Question: I am trying to shade regions of a plot where an input signal is high (value = 1). The region should remain shaded until the signal goes low (value = 0). I have gotten pretty close, following a number of examples:
<URL>
<URL>
<URL>
The problem is that right now it is only shading directly under where the signal = 1, rather than to the change to signal = 0 (step function). For example, in the image / code below, I would like the plot to be filled between 20-40 and 50-60 (rather than 20-30, and a spike under 40). How can I modify my code to achieve this? Thanks.

'''
import numpy as np
import matplotlib.pyplot as plt
x = np.array([0,10,20,30,40,50,60])
s = np.array([0,0,1,1,0,1,0])
t = np.array([25,24,25,25,24,25,24])
fig, ax = plt.subplots()
ax.plot(x,t)
ax.step(x,s,where='post')
# xmin xmax ymin ymax
plt.axis([0,60,0,30])
ymin, ymax = plt.ylim()
# want this to fill until the next "step"
# i.e. should be filled between 20-40; 50-60
ax.fill_between(x, ymin, ymax, where=s>0, facecolor='green', alpha=0.5)
plt.show()
'''
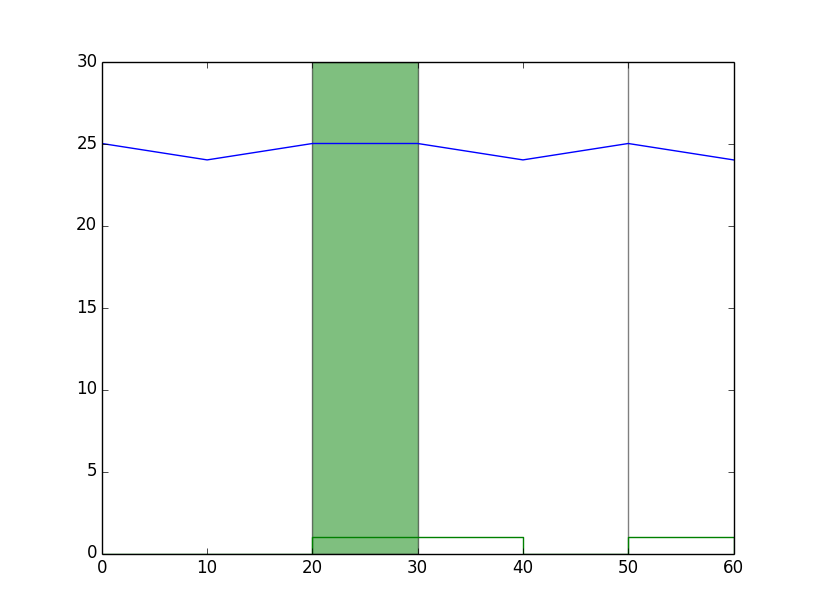
Answer: Define a generator giving the intervals to fill.
'''
def customFilter(s):
foundStart = False
for i, val in enumerate(s):
if not foundStart and val == 1:
foundStart = True
start = i
if foundStart and val == 0:
end = i
yield (start, end+1)
foundStart = False
if foundStart:
yield (start, len(s))
'''
The use this to get the intervals to fill in.
'''
for start, end in customFilter(s):
print 1
mask = np.zeros_like(s)
mask[start: end] = 1
ax.fill_between(x, ymin, ymax, where=mask, facecolor='green', alpha=0.5)
'''